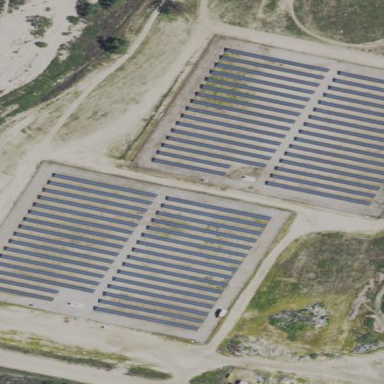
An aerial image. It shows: Solar power plant using photovoltaic technology to generate electricity.